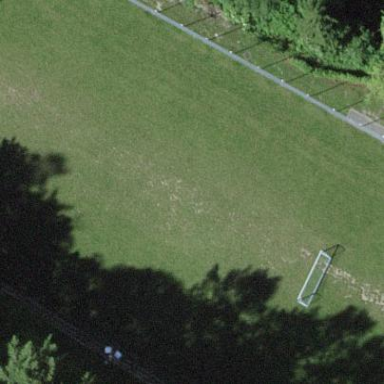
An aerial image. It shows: Soccer pitch for leisure land activities.